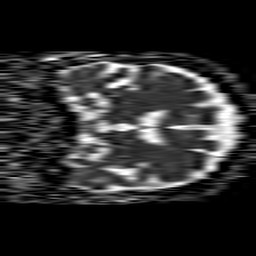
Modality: ADC
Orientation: coronal
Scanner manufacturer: philips
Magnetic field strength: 1.5 T
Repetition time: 4.6 s
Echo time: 0.08631 s